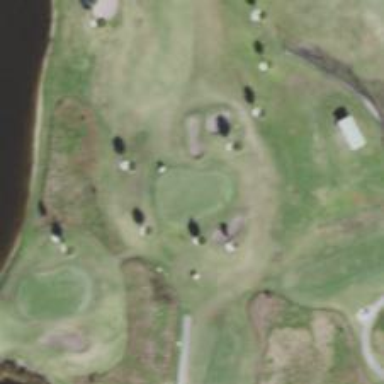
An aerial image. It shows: Golf hole.